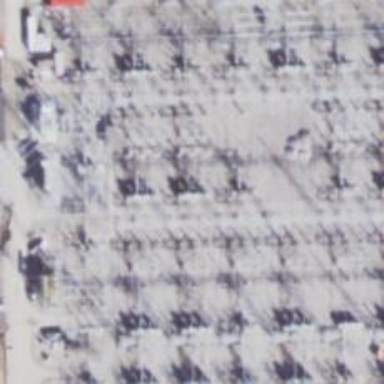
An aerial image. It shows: Switch for power supply.